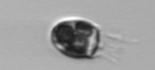
Label: Balanion